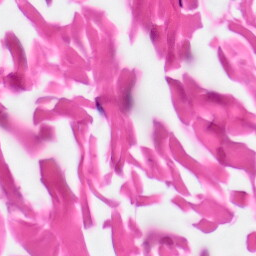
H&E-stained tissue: Skin